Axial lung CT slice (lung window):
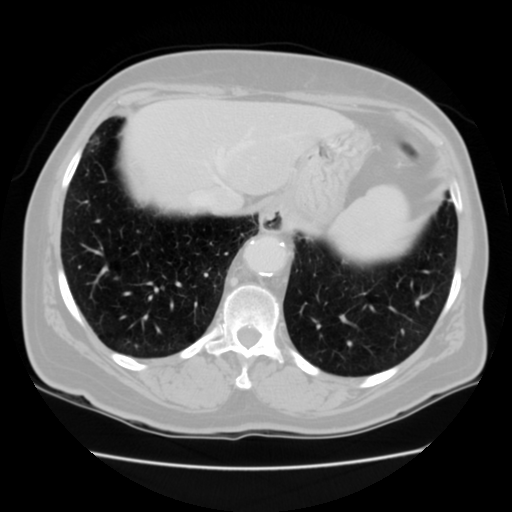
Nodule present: no